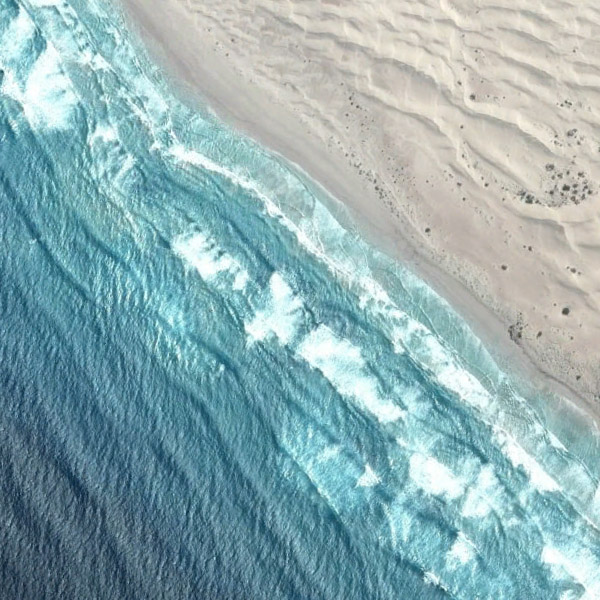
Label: Beach